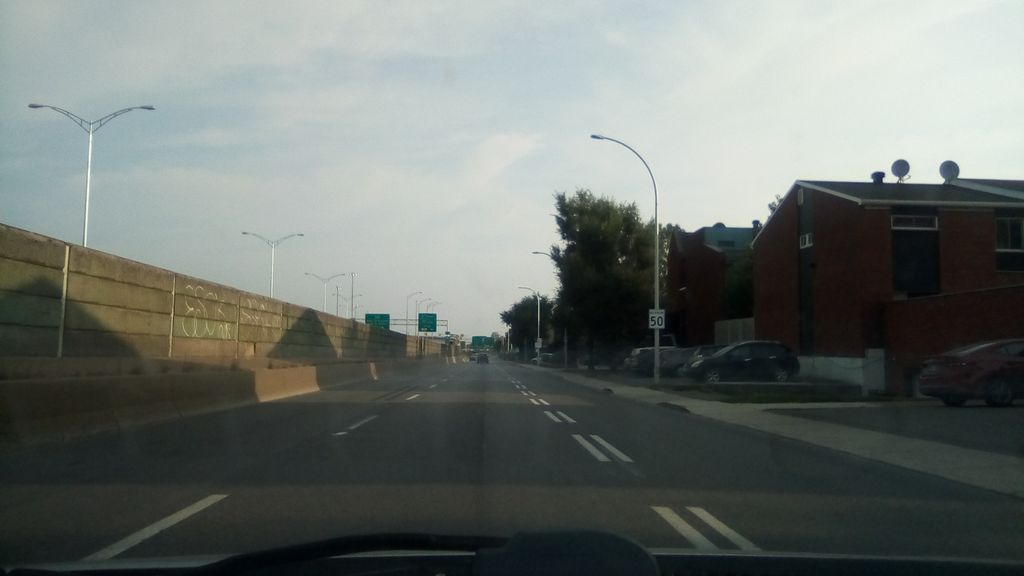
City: montreal